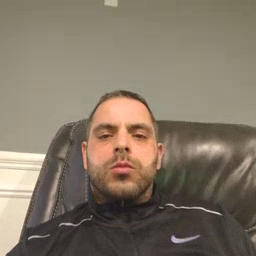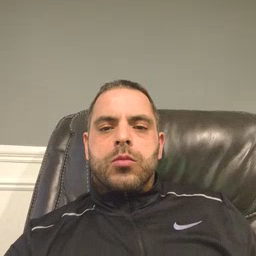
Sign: before